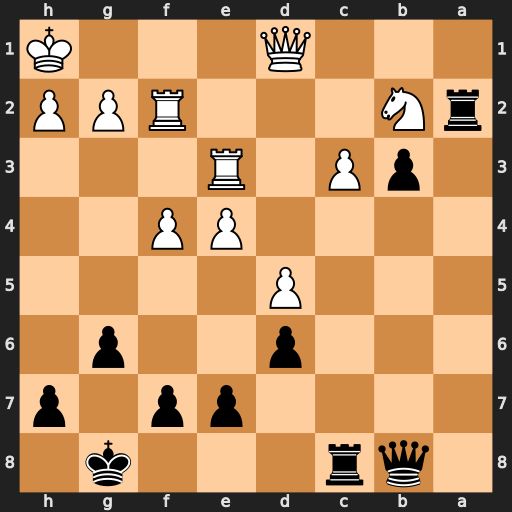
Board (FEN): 1qr3k1/4pp1p/3p2p1/3P4/4PP2/1pP1R3/rN3RPP/3Q3K
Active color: b
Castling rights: -
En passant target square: -
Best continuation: Qa7 Ref3 Ra1